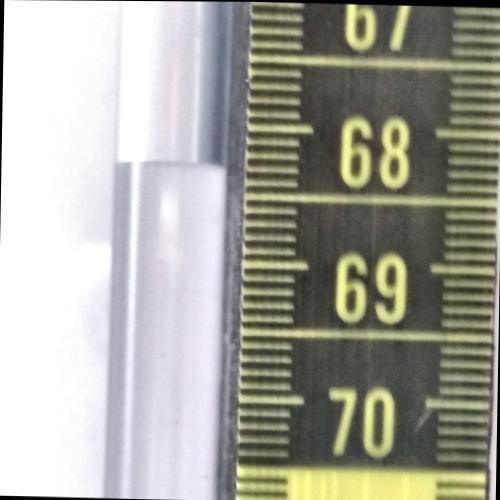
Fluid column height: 68.3 cm